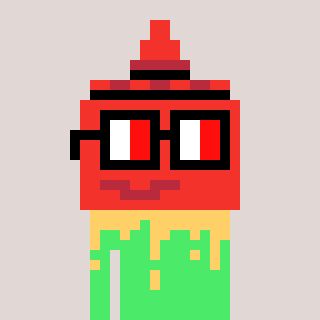
a pixel art character with square glasses with black frames and red eyes, a ketchup-shaped head and a teal-colored body on a warm background